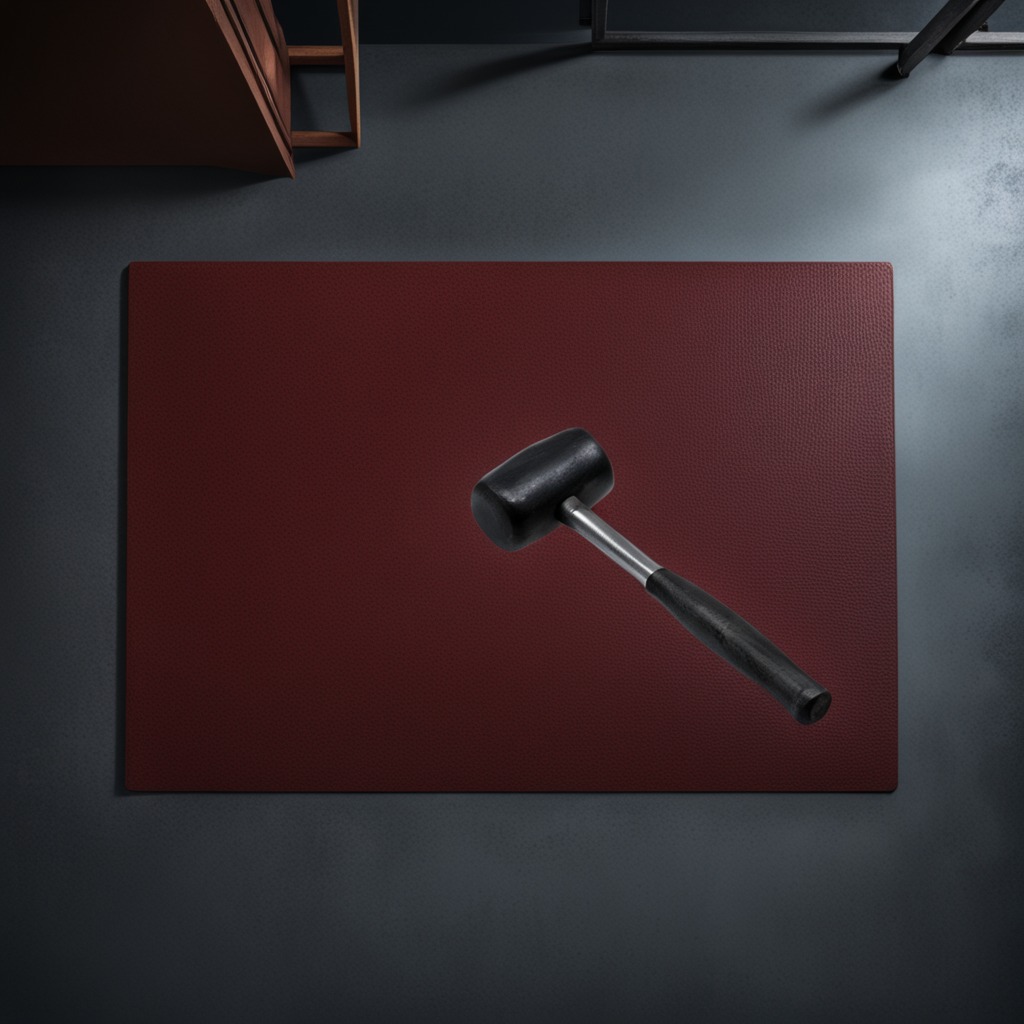
A hammer is lying on a clean granite tabletop inside a workshop at night dim ambient light soft shadows worn but beneath the mat.